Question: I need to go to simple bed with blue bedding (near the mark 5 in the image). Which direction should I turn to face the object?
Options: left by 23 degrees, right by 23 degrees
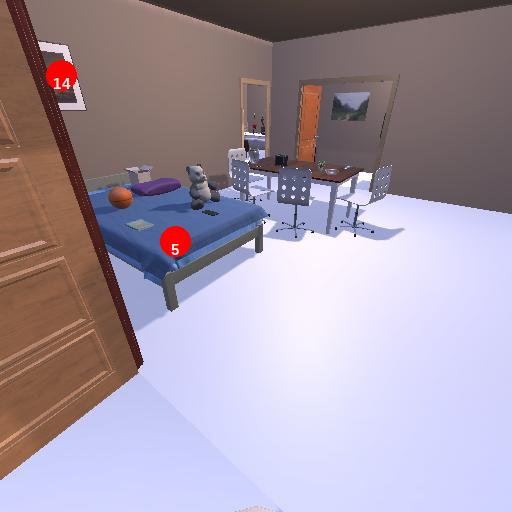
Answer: left by 23 degrees